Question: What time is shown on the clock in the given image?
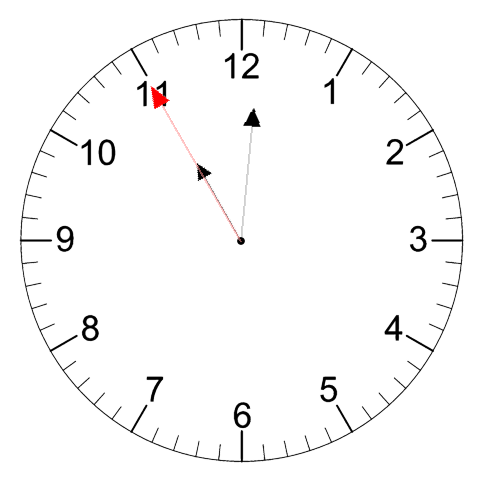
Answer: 11:00:55